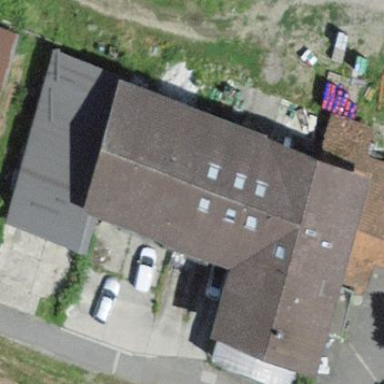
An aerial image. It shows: Commercial building.